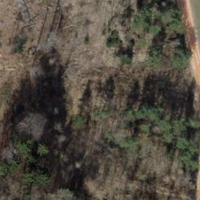
EUNIS habitat code: 44
Species observed at this site:
Fagus sylvatica